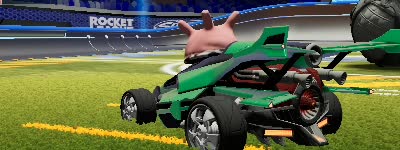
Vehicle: aftershock